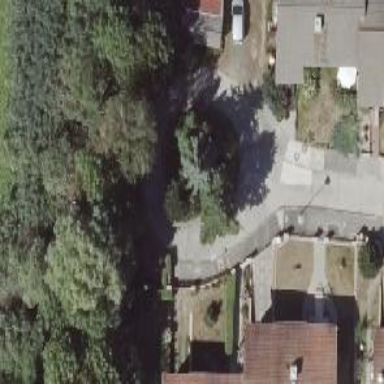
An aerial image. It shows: Residential road paved with concrete.